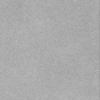
Label: dusty